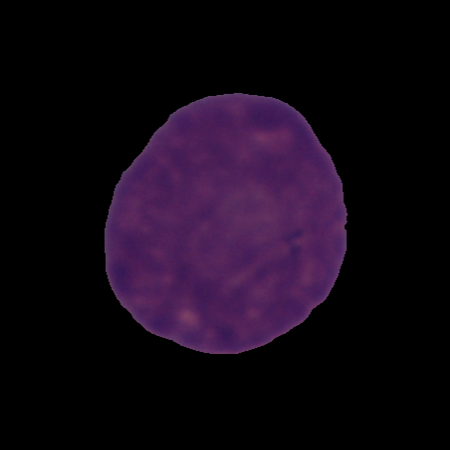
Label: cancer